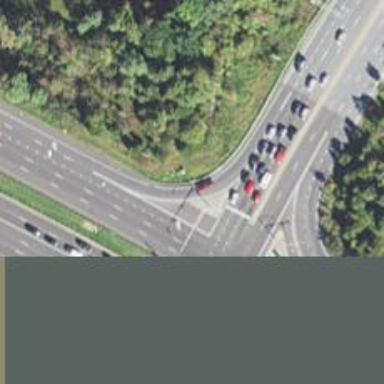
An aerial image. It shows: Trunk link highway.